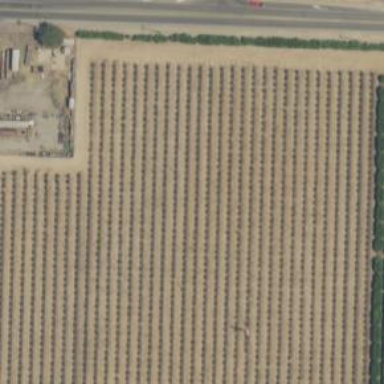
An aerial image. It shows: Orchard.